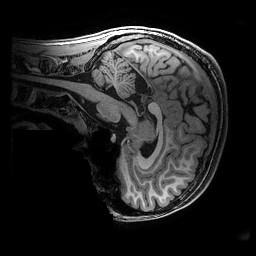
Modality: T1w
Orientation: sagittal
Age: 16
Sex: male
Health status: ill
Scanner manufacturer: ge
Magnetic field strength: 3 T
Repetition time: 0.007664 s
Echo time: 0.00342 s